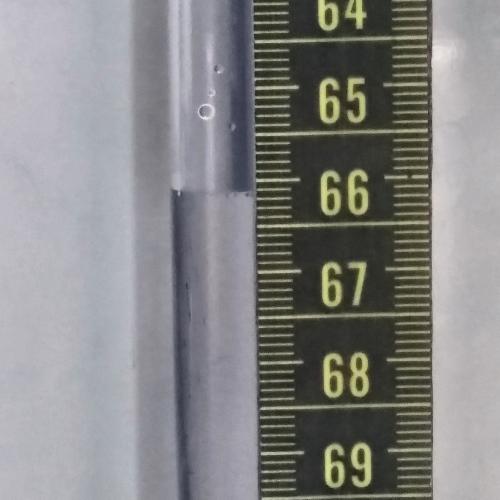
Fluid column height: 66.1 cm